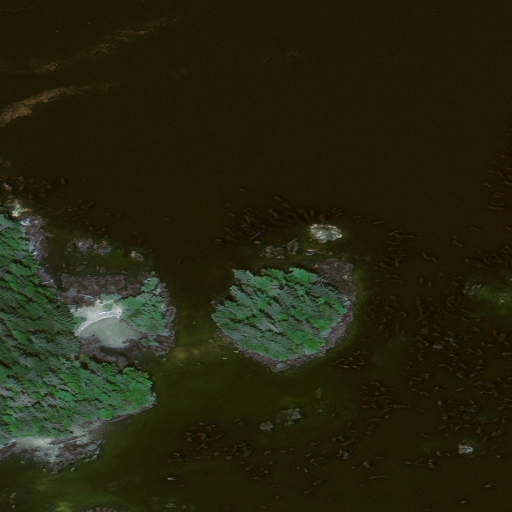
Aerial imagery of island in Alaska named Trasera Island containing only unknown